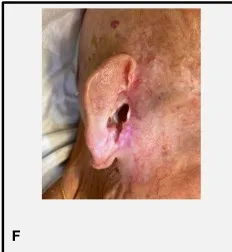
Case 1. Complete response of BCC at C30 of cemiplimab and C10 of sonidegib.
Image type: medical_photograph (skin_photograph)